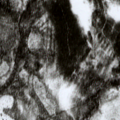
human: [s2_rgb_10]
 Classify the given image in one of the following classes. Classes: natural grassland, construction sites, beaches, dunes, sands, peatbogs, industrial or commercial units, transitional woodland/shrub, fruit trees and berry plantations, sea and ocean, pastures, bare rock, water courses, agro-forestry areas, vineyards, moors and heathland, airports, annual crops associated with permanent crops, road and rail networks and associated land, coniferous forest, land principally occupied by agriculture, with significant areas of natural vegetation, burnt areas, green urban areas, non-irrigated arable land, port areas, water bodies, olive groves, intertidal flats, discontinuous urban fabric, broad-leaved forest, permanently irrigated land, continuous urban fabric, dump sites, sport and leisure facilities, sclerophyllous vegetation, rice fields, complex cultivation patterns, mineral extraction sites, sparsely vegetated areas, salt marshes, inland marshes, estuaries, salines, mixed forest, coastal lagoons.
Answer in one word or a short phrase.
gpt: coniferous forest, transitional woodland/shrub, peatbogs